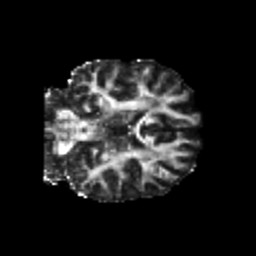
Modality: FA
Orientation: coronal
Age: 24
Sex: male
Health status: healthy
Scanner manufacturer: philips
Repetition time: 7.391 s
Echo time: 0.08599 s